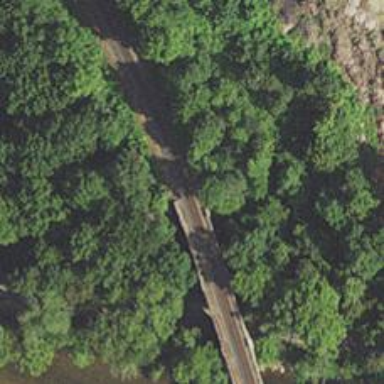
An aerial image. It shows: Railway bridge.